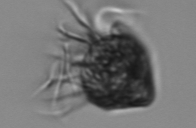
Label: Strombidium_morphotype2